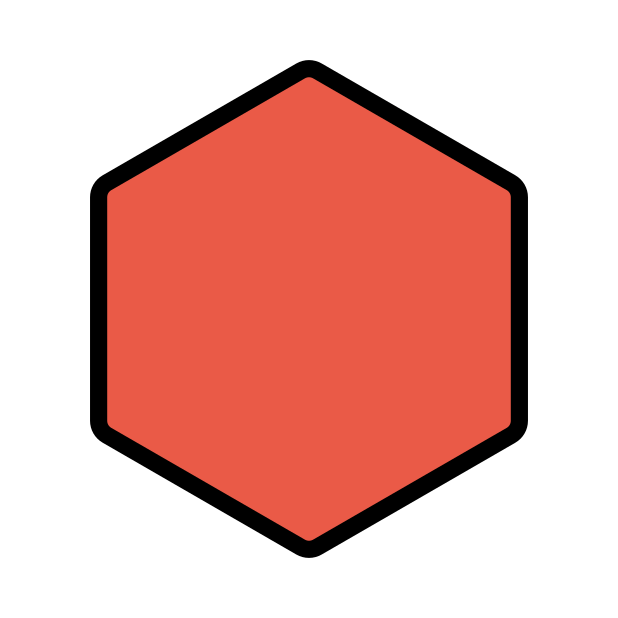
red hexagon